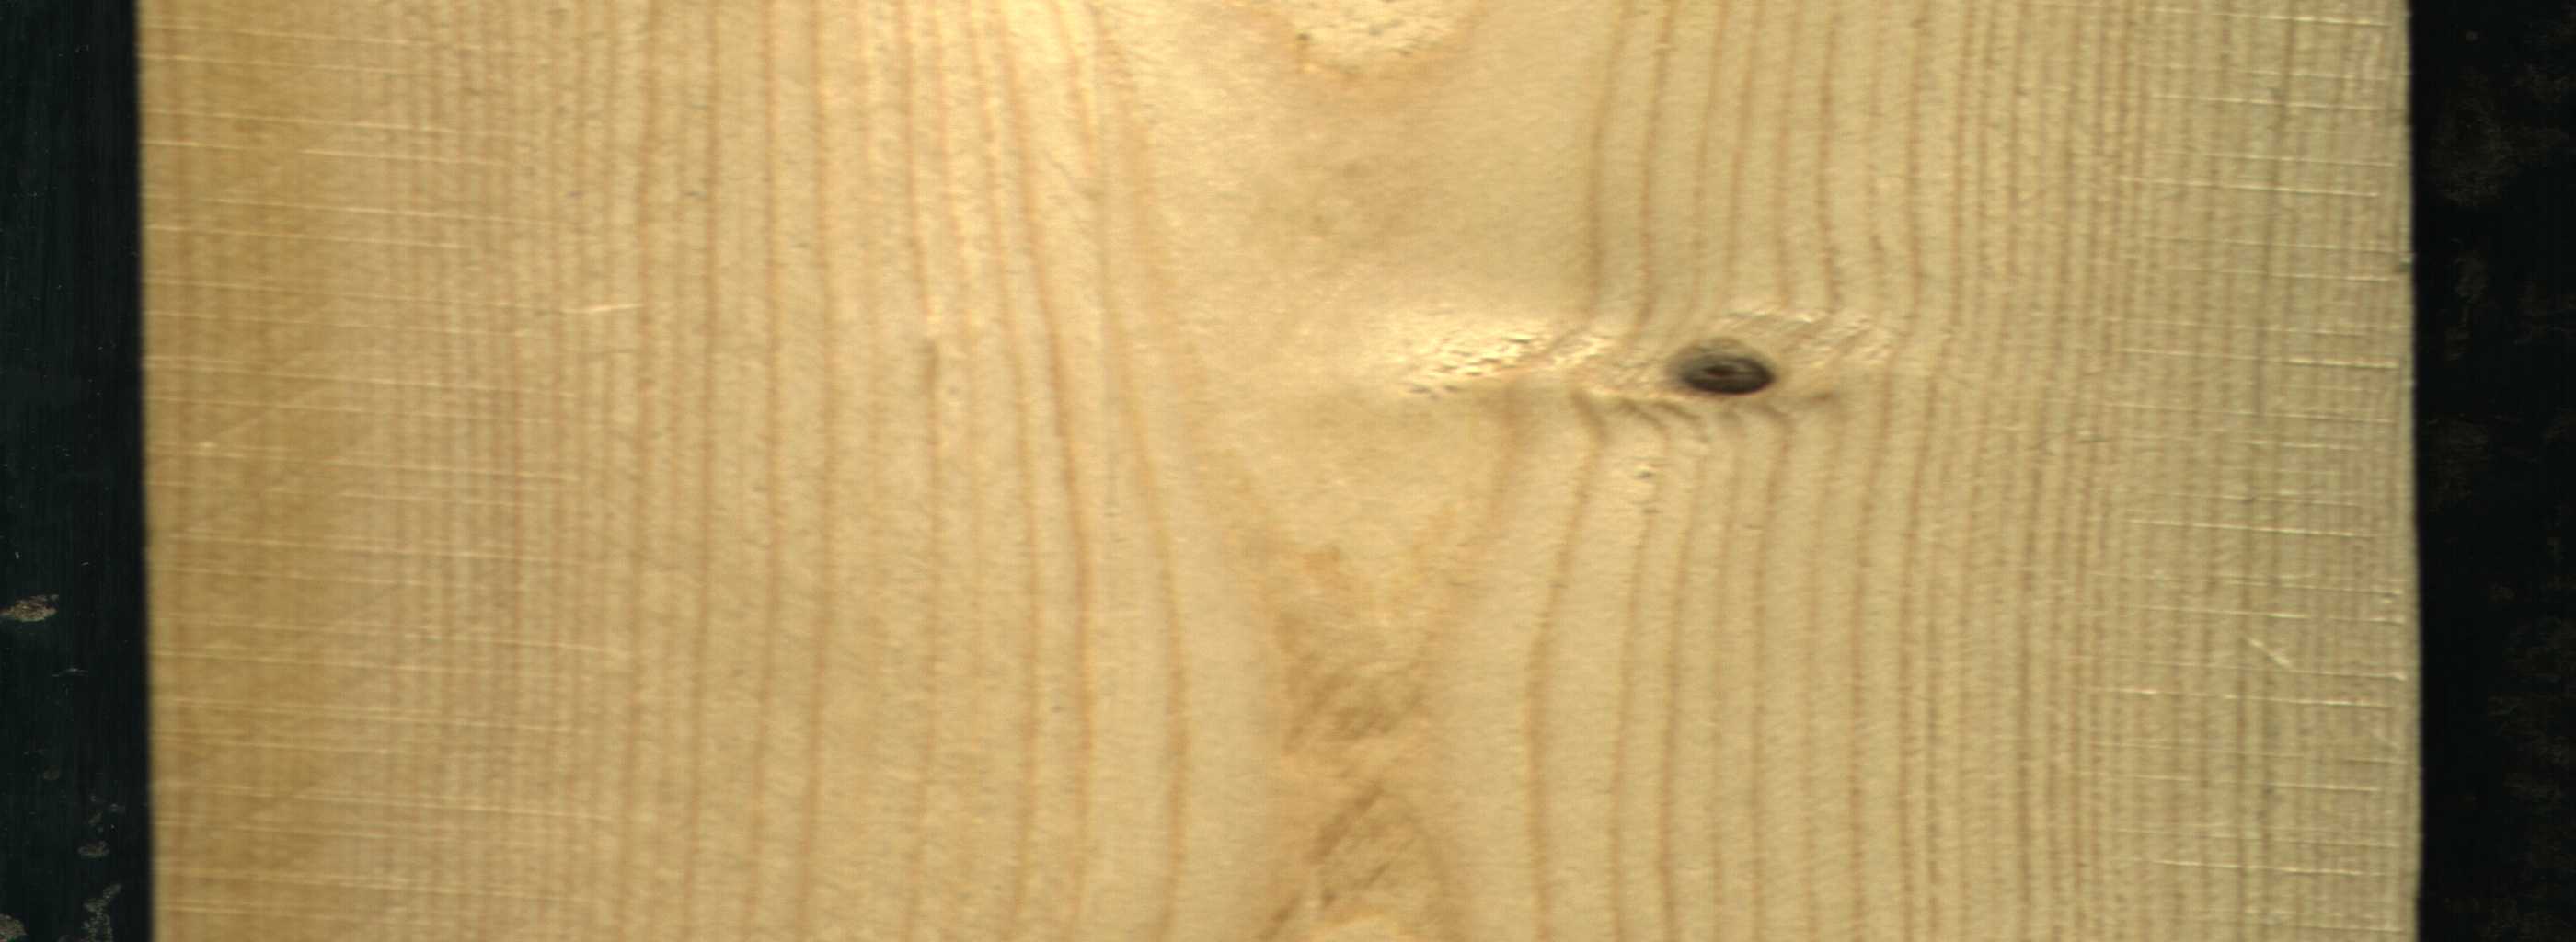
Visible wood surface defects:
Dead_Knot